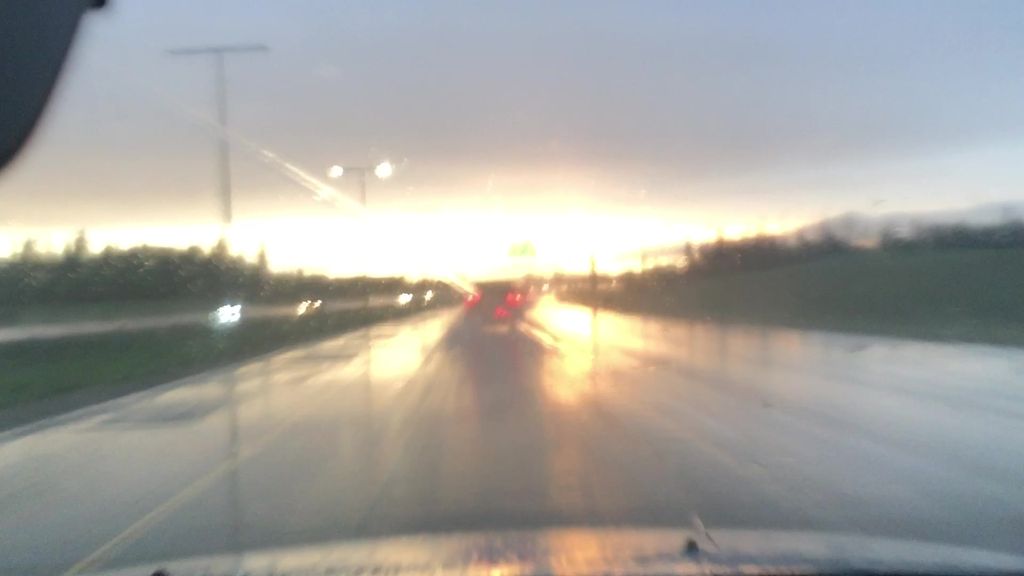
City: edmonton